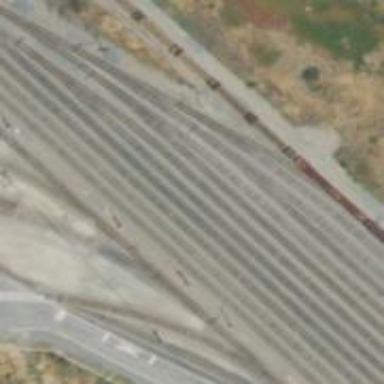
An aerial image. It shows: Railway yard.